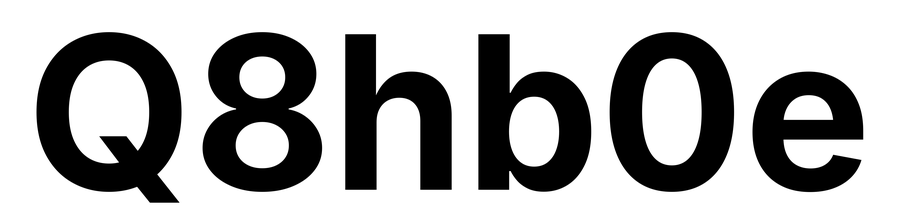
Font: Inter_Bold